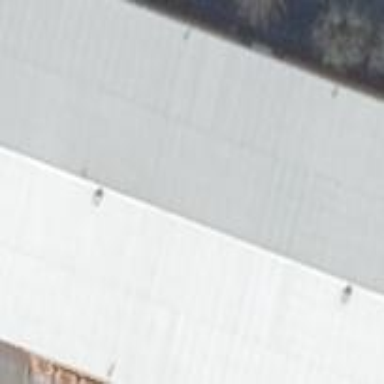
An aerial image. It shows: Industrial building.